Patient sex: M
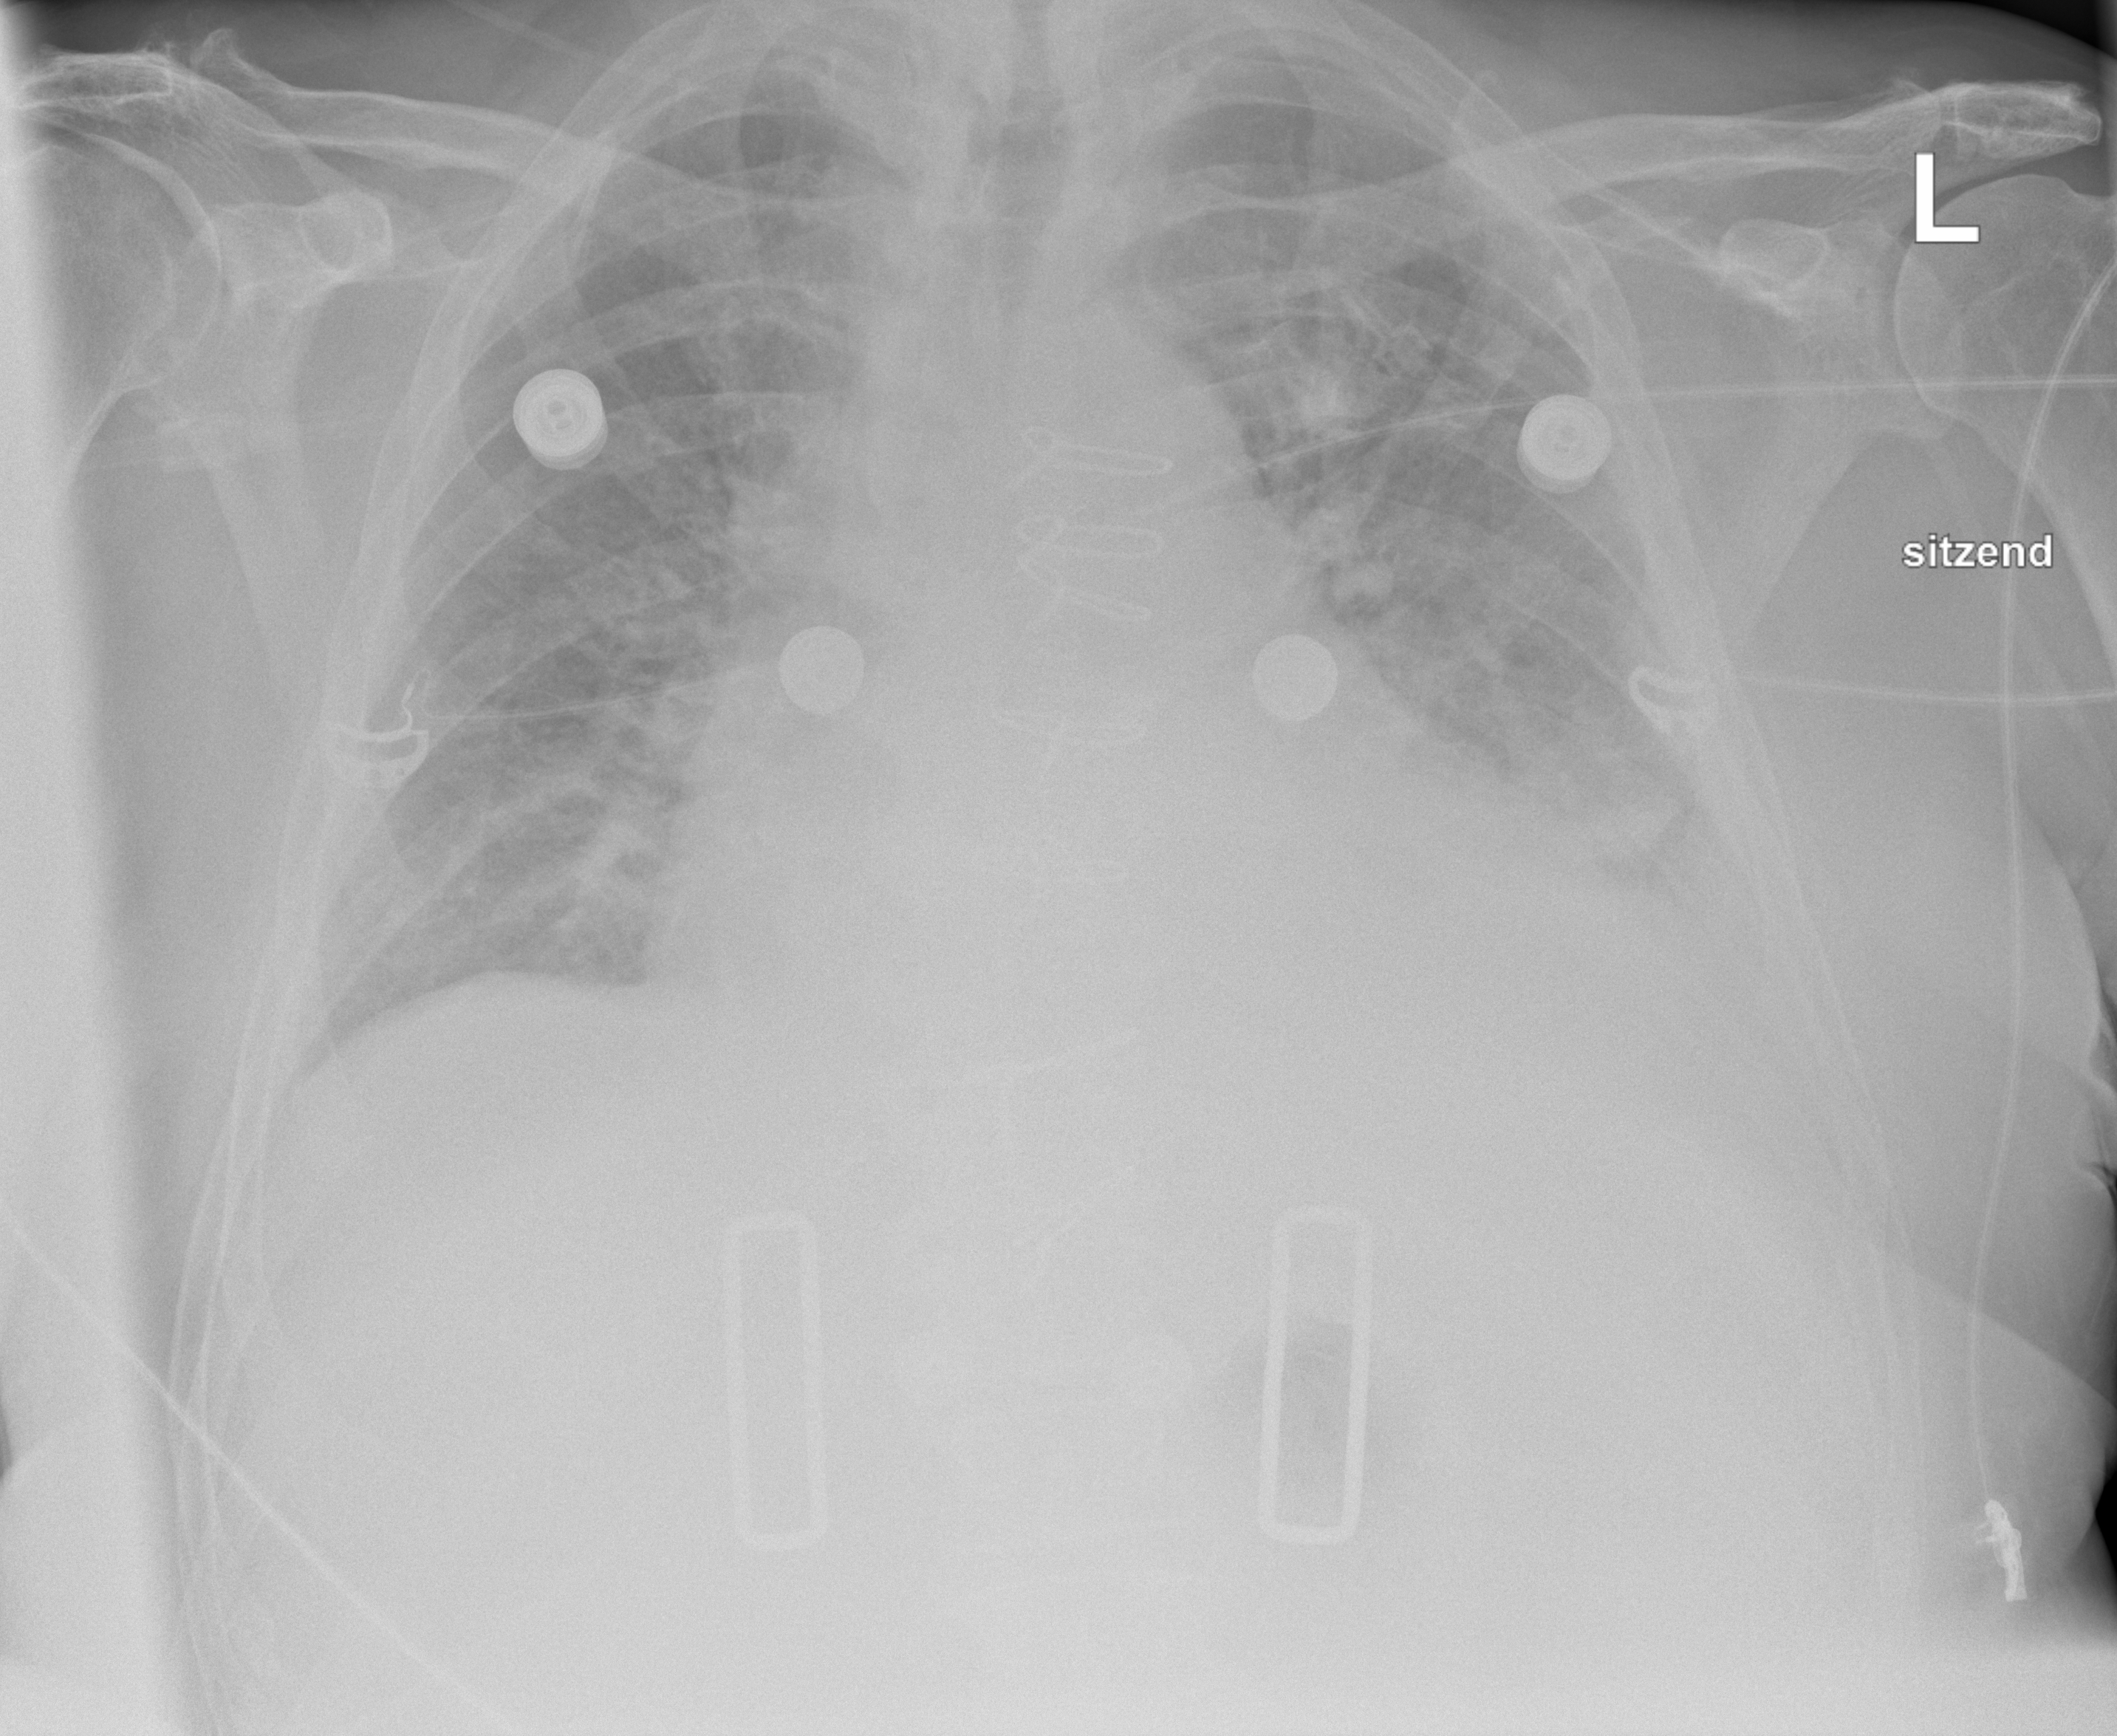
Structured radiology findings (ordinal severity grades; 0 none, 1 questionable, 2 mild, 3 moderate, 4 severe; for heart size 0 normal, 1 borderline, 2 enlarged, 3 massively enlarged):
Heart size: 2
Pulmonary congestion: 2
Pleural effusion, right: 0
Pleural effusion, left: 3
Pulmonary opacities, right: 2
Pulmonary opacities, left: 2
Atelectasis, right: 2
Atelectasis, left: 2